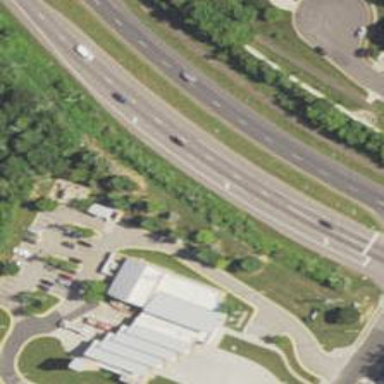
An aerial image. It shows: This image shows trunk highway that functions as expressway.